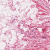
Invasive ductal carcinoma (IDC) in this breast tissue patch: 0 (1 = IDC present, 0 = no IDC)